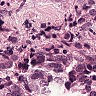
Metastatic tissue present: no